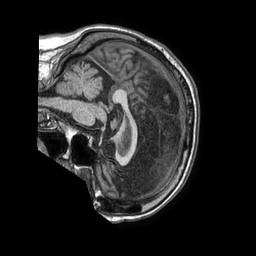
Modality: T1w
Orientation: sagittal
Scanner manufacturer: philips
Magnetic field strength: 1.5 T
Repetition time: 0.007467 s
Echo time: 0.00339 s